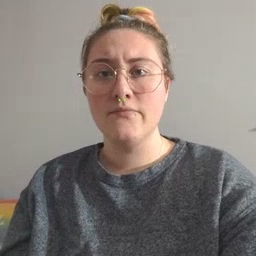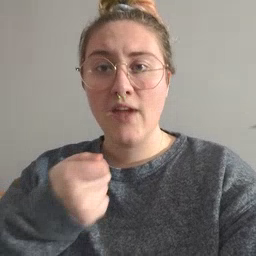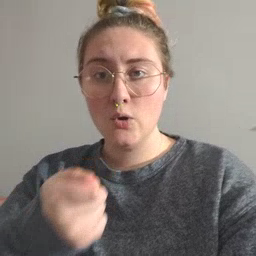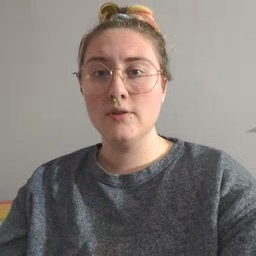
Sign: vacuum